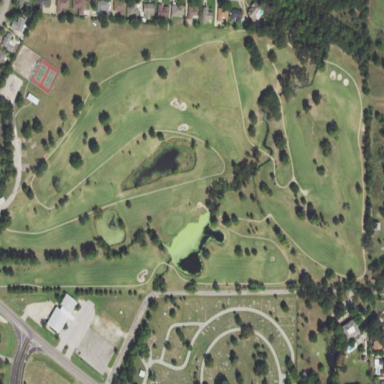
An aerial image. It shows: Golf course surrounded by greenery.